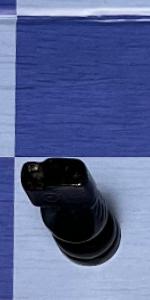
Label: Knight_Black